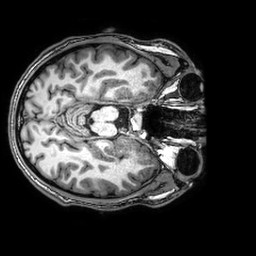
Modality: T1w
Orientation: axial
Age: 25
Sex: male
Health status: healthy